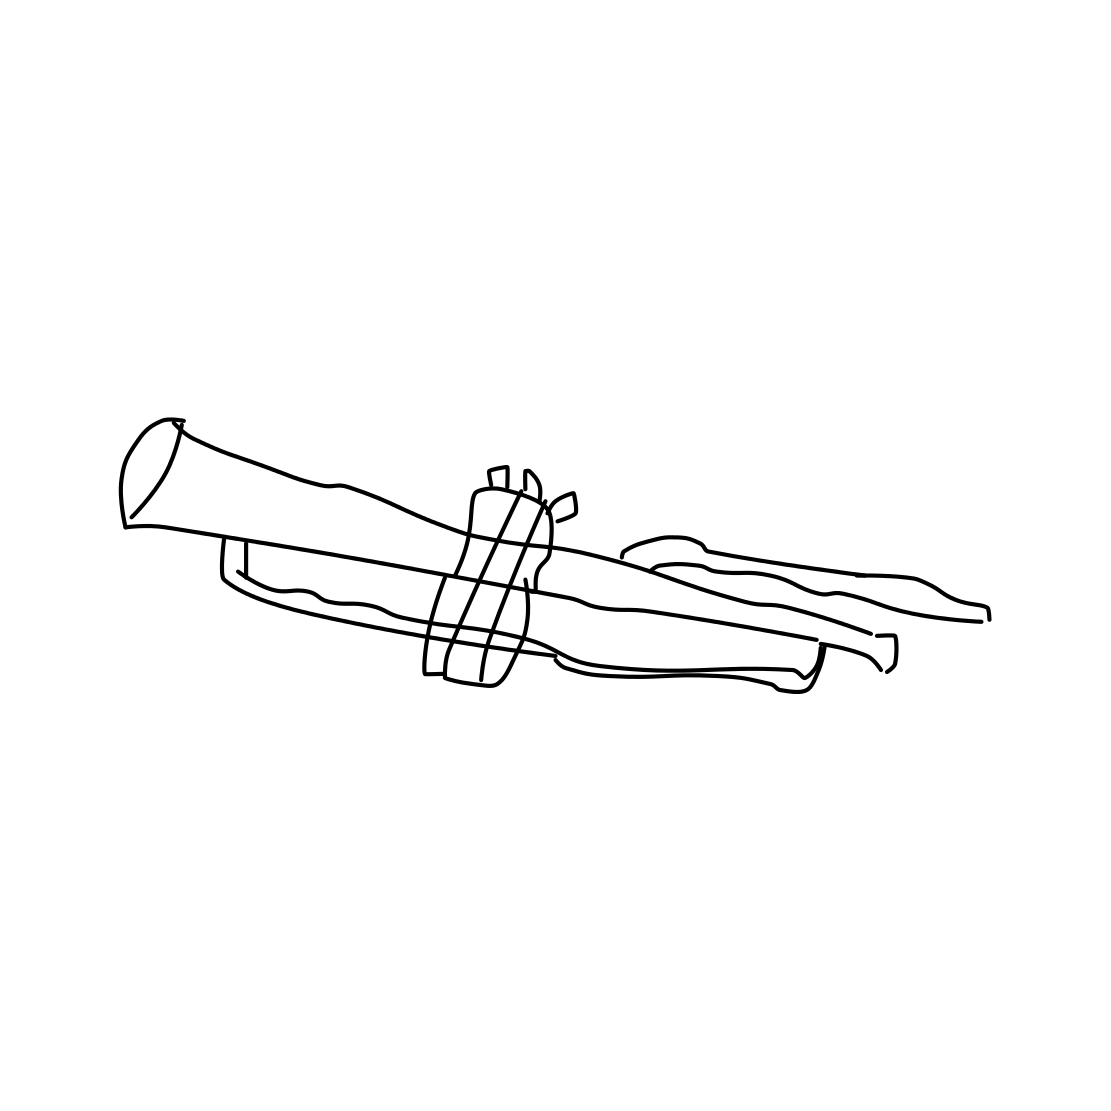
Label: trumpet